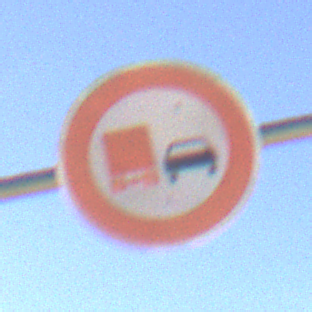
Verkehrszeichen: UeberholverbotKraftfahrzeuge
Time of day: Midday
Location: Outdoor (Nature)
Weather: Clear
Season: NotSpecified
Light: Natural